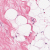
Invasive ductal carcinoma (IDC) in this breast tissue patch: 0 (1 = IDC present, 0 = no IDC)